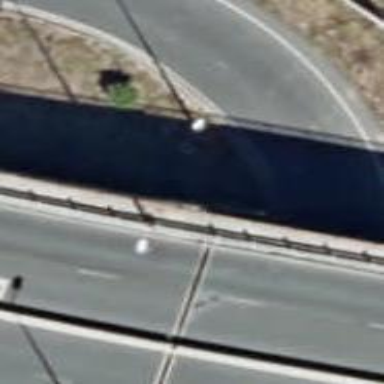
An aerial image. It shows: Sidewalk on bridge.